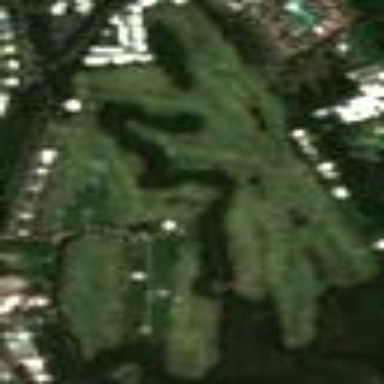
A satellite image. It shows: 18-hole golf course.